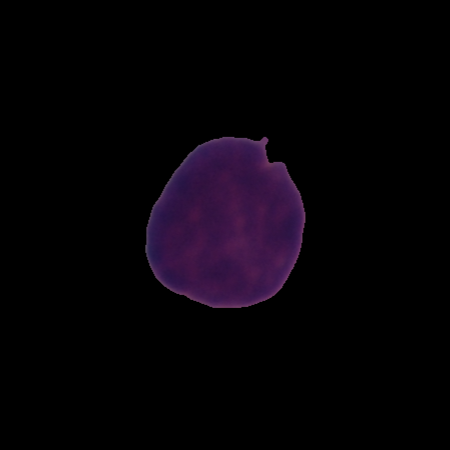
Label: healthy